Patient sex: M
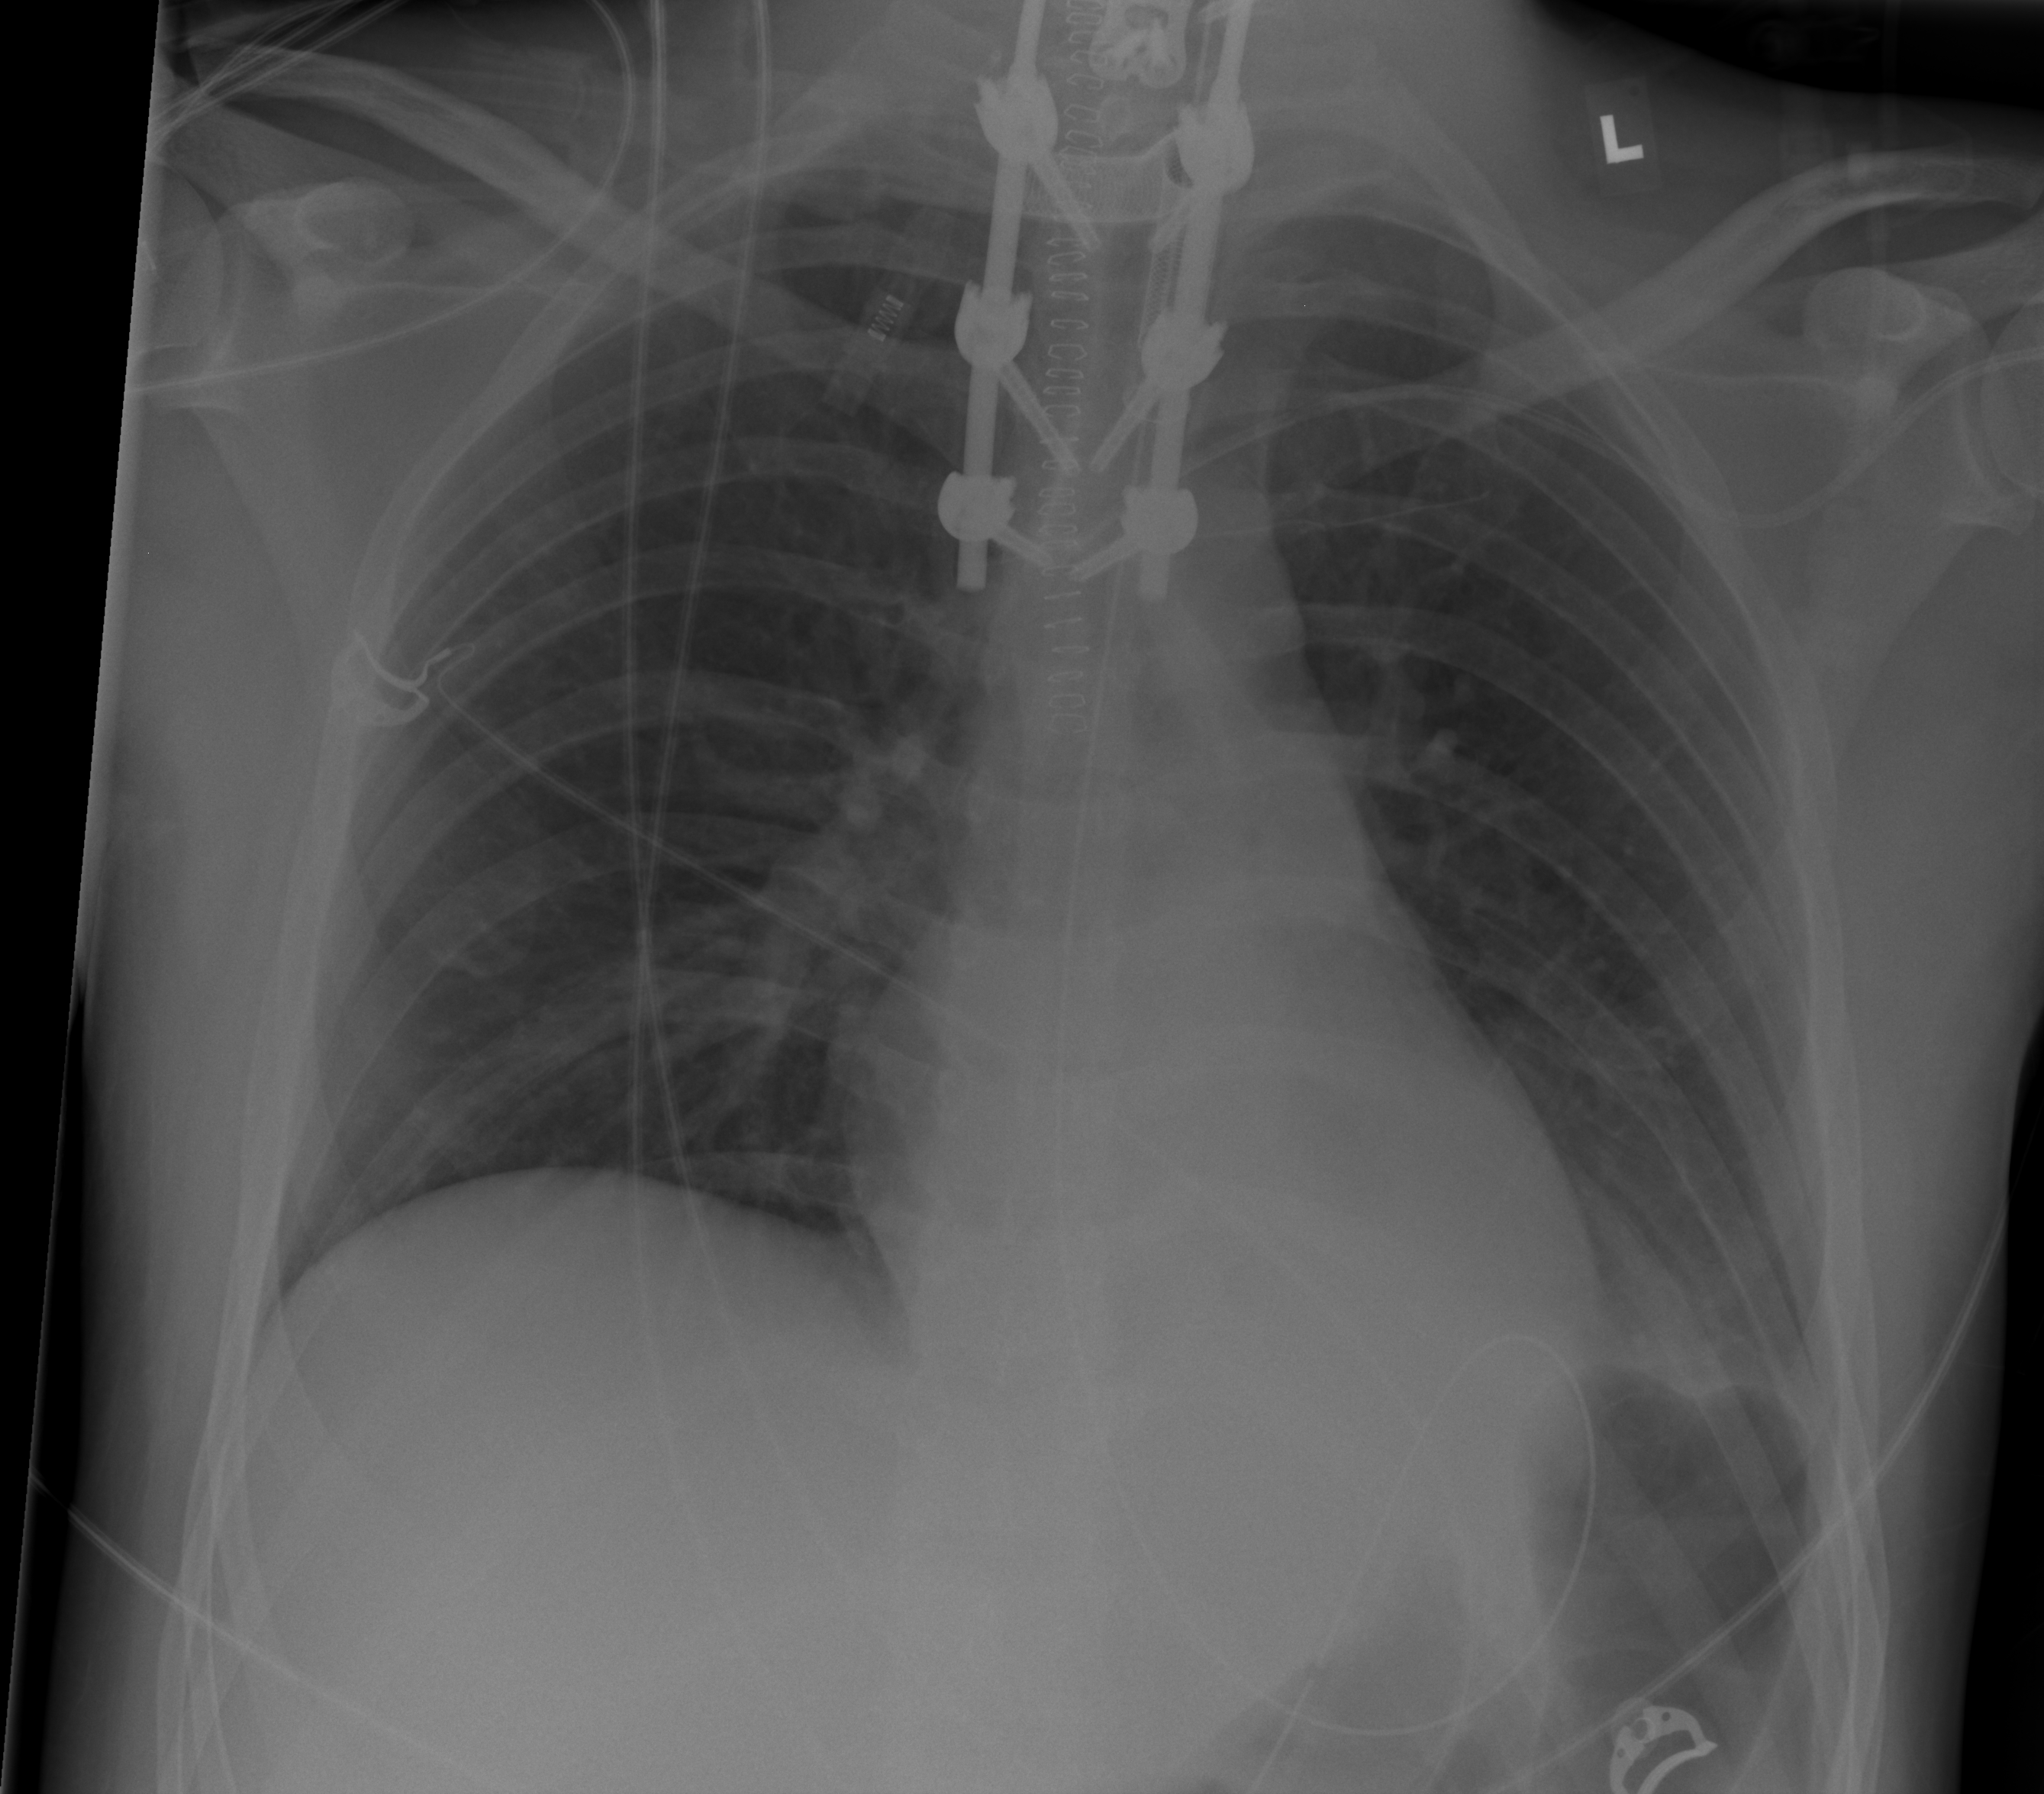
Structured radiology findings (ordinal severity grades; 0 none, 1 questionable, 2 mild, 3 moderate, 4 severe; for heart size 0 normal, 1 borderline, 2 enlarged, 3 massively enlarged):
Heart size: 0
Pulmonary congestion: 0
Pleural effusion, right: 0
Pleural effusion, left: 2
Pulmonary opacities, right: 0
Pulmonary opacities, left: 0
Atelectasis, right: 0
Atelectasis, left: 2